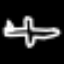
Label: airplane